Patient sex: M
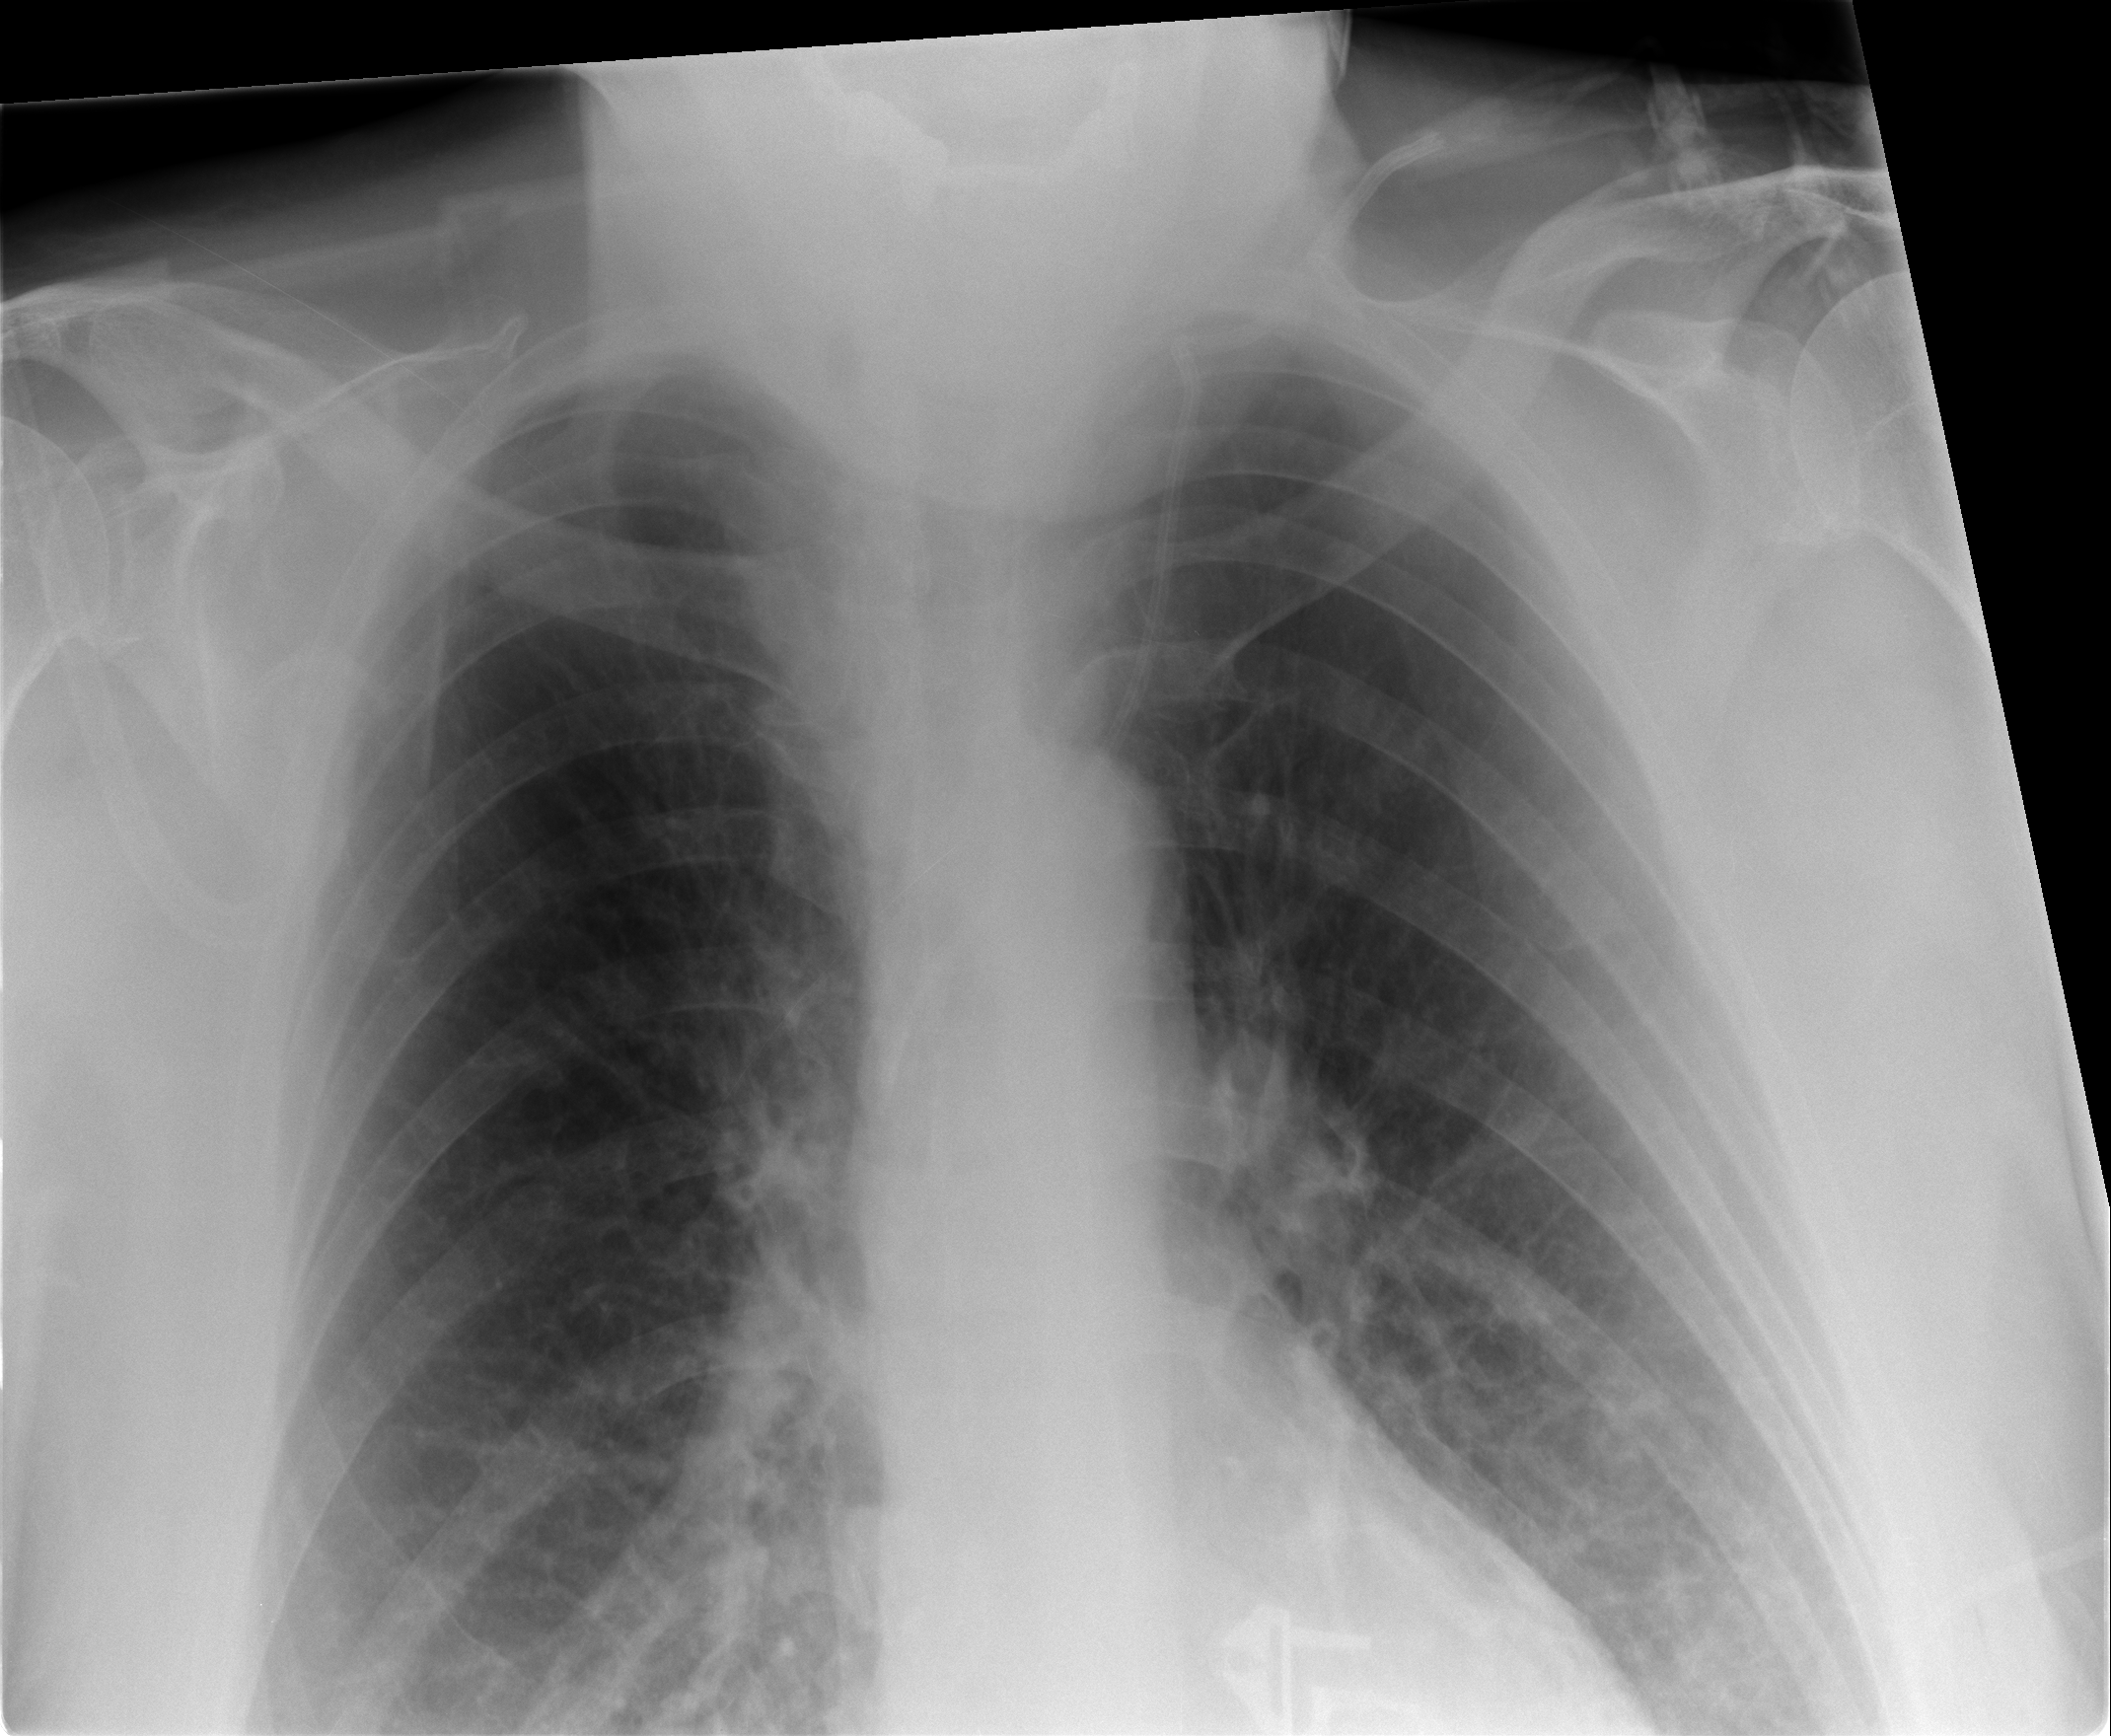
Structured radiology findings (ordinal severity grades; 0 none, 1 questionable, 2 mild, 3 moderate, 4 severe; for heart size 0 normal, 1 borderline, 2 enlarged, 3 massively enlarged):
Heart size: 0
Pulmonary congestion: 0
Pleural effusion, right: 0
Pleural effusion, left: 0
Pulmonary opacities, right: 1
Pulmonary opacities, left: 1
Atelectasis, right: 2
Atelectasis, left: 2